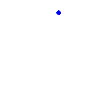
Particle: kaon